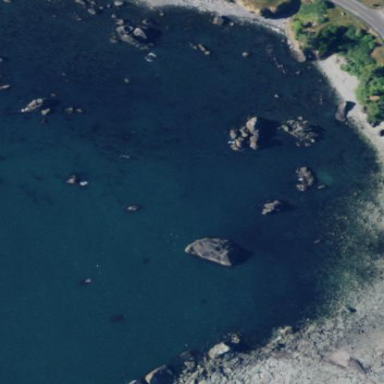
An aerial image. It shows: Natural rock reef.